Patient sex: M
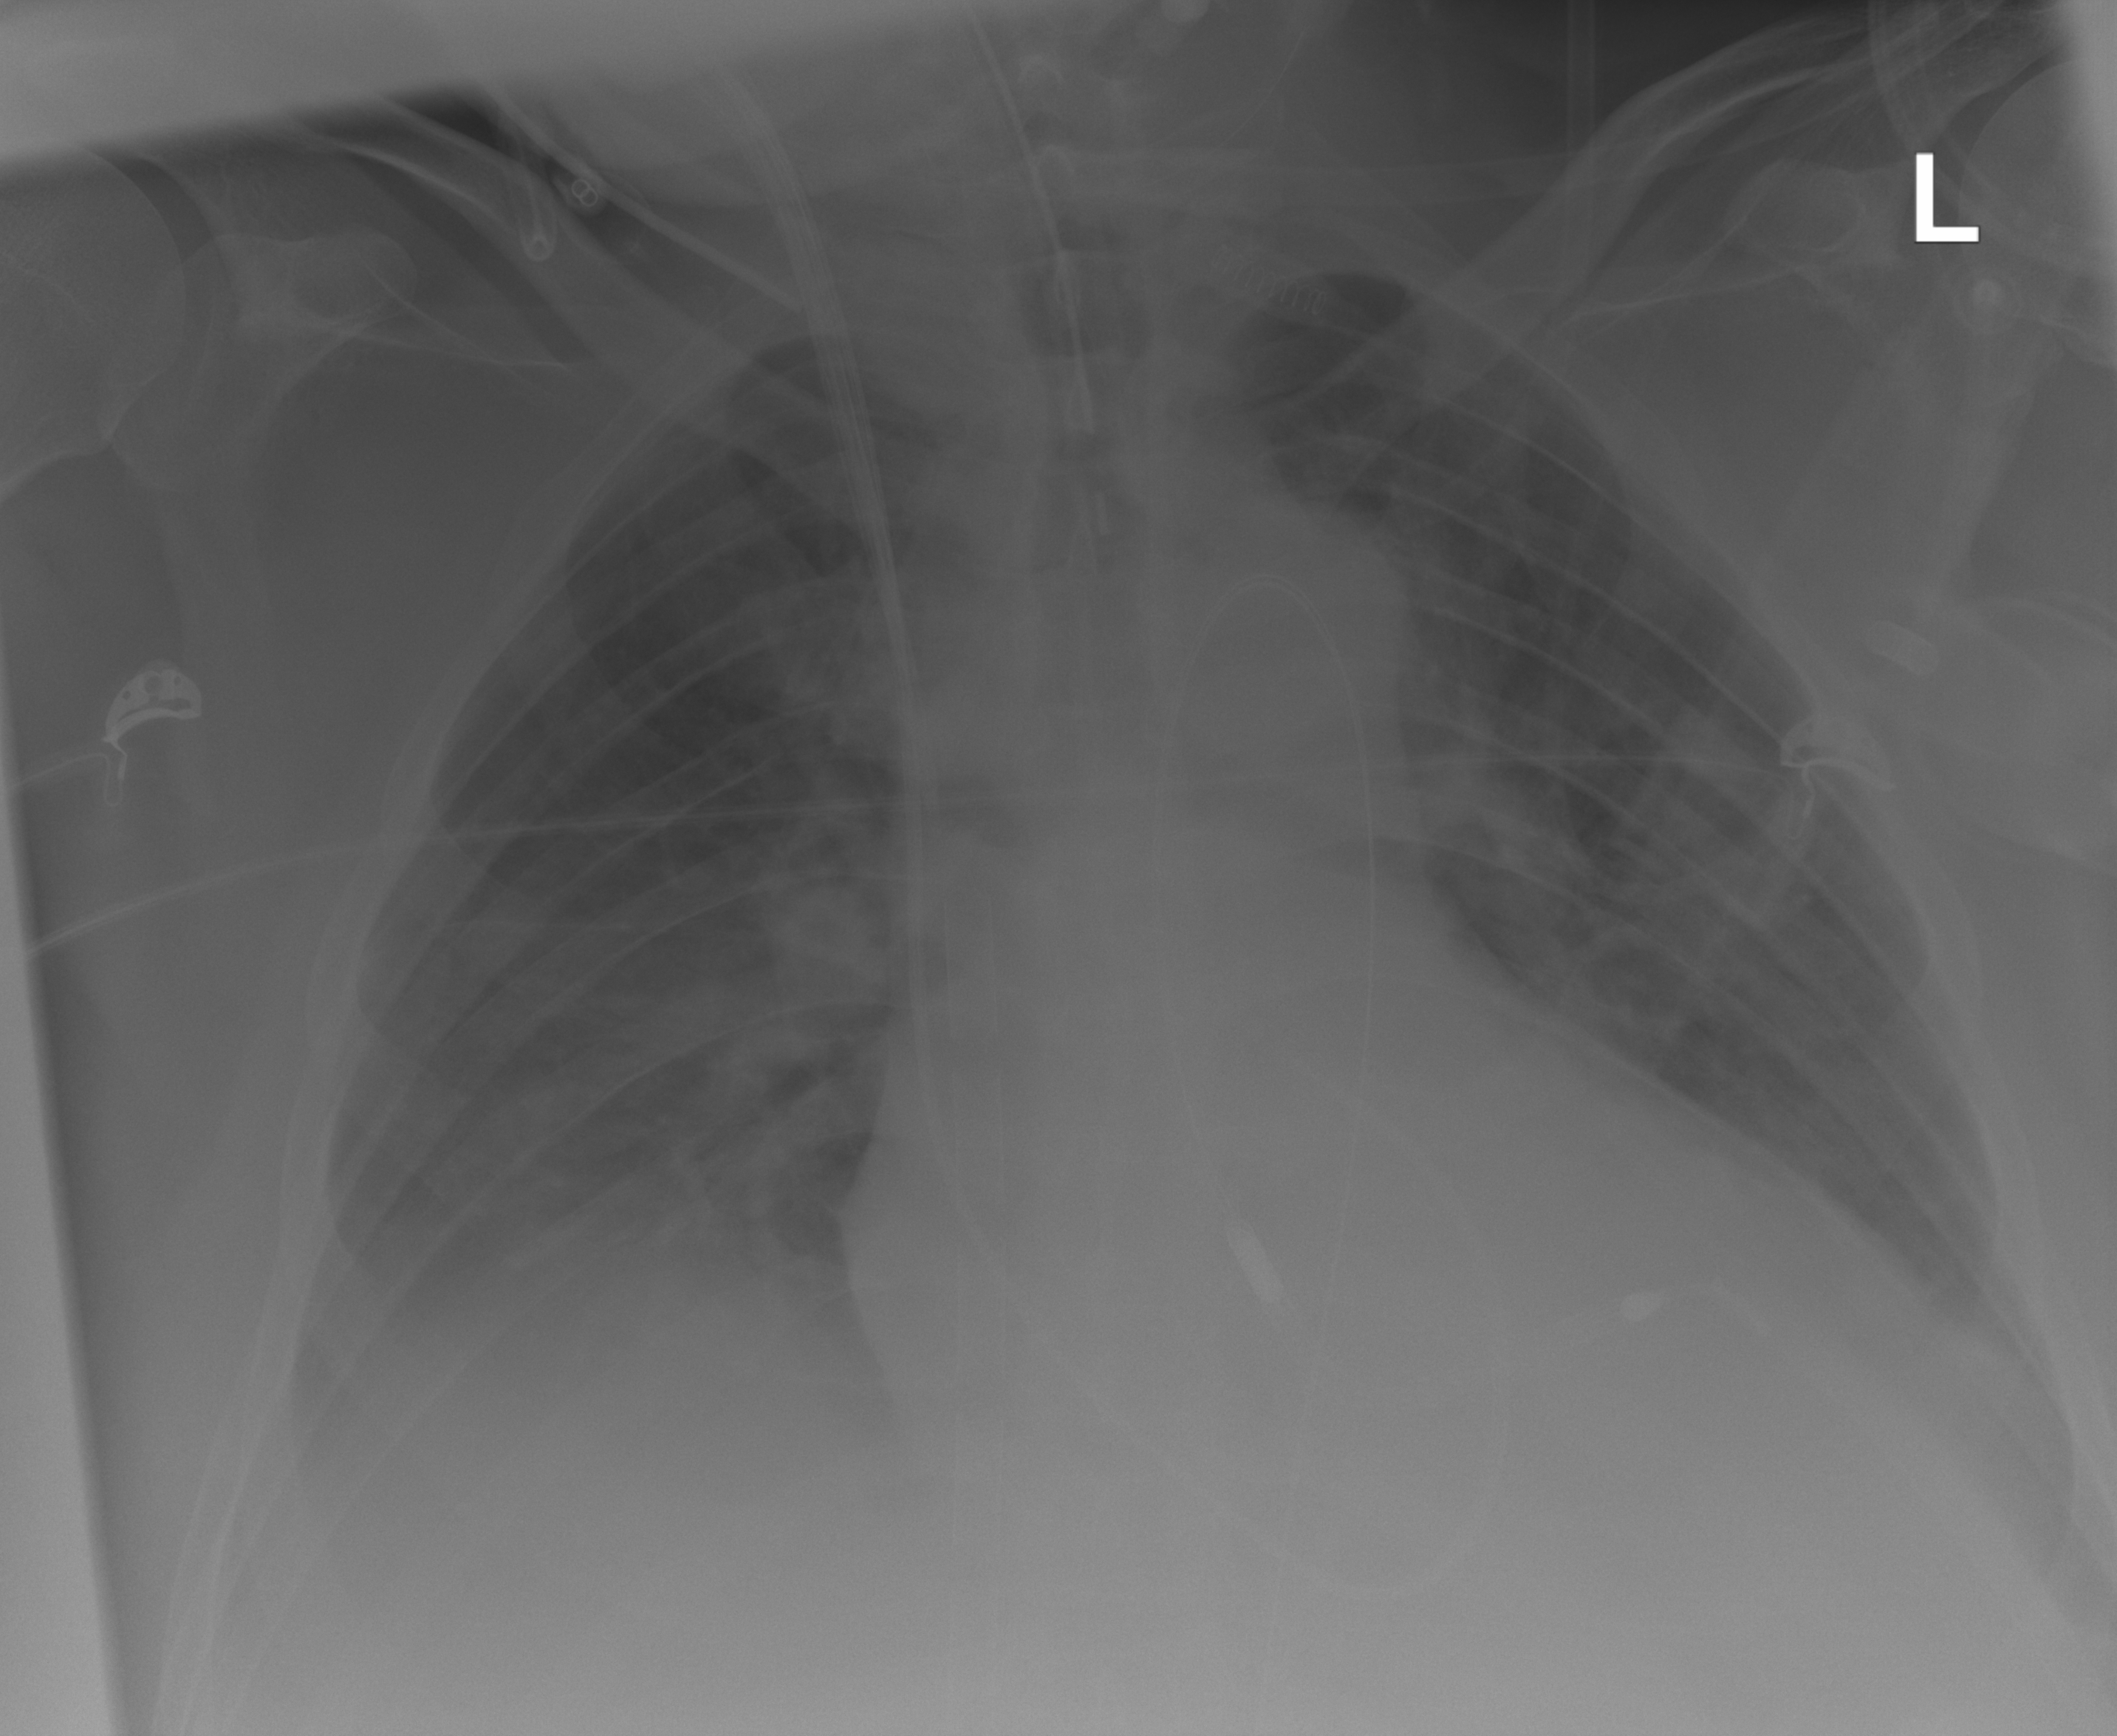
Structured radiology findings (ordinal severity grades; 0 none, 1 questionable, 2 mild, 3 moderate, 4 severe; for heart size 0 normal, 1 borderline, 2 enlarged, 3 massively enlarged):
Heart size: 2
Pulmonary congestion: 2
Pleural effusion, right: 2
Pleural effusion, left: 2
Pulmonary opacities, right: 2
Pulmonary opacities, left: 2
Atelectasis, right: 2
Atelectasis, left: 2